Field crop: maize
Growth stage: 2
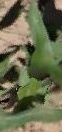
Species: maize